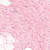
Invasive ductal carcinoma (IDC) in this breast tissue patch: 0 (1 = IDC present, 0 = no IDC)